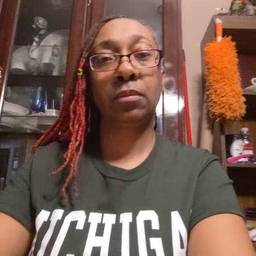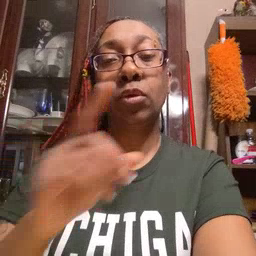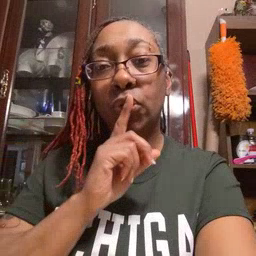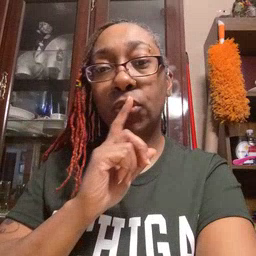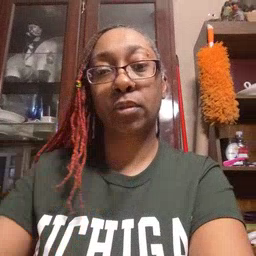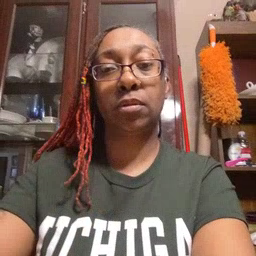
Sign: shhh